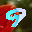
Label: 9